Question: I was searching a long string within the project. And as of then, each time I search something, drop-down menu is broken e.g. expanded from left to right, across both screens.

Is there a way to fix this? I tried highlighting the term and pressing Delete, but it did not delete the search term from the list.
I guess I will have to reset something, but I would like NOT to reset a lot of things as I've just set the Studio the way I like it.
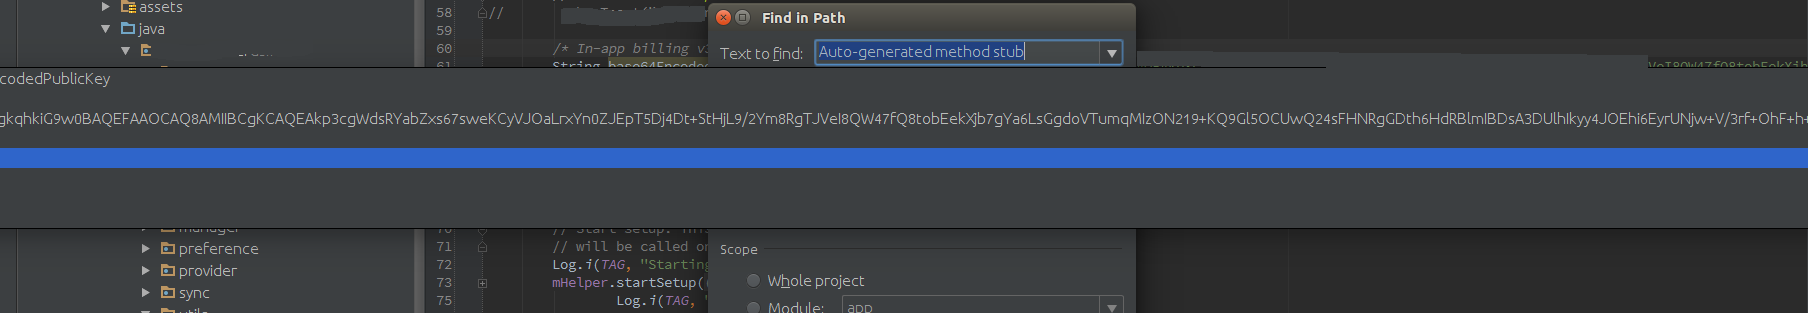
Answer: In your AndroidStudio Preferences folder on disk, there will be an options/other.xml file; in there, under the key '<component name="FindSettings">/<option name="RECENT_FIND_STRINGS">' you'll find the offender. Exit Android Studio, edit that file, and relaunch.